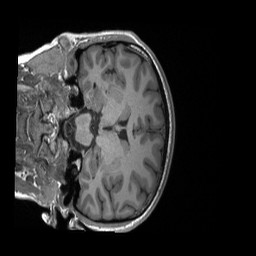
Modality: T1w
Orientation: coronal
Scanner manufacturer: siemens
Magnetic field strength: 3 T
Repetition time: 2.4 s
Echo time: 0.00224 s